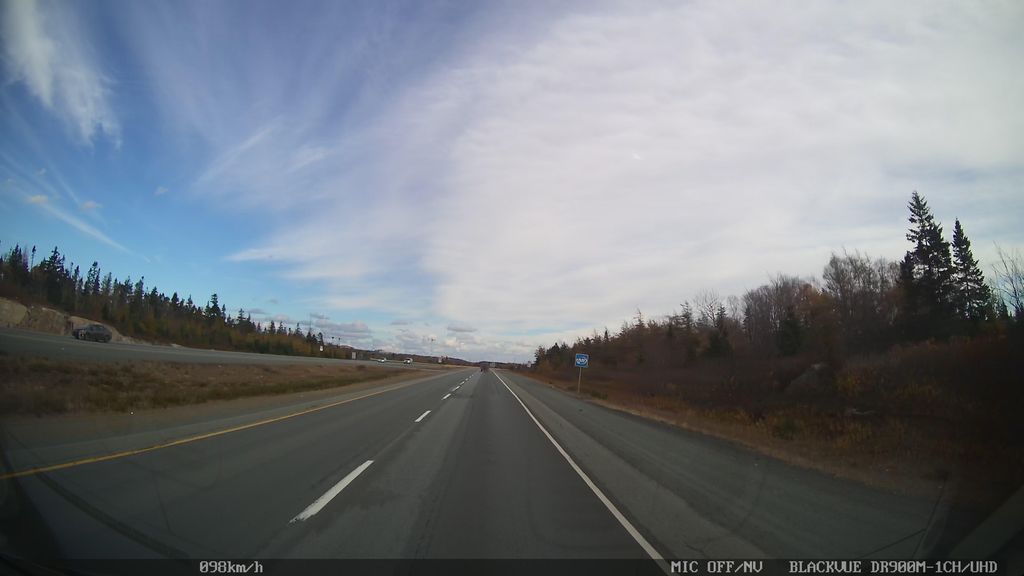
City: halifax